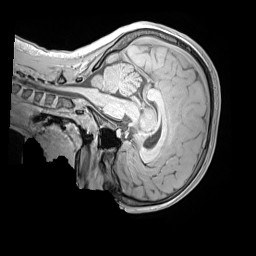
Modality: MP2RAGE
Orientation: sagittal
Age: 9
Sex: female
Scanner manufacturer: siemens
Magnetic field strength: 3 T
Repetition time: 4 s
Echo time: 0.00303 s